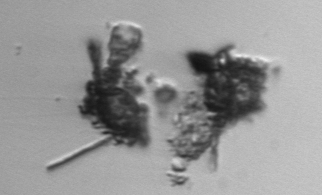
Label: Thalassiosira_TAG_external_detritus